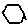
Label: hexagon